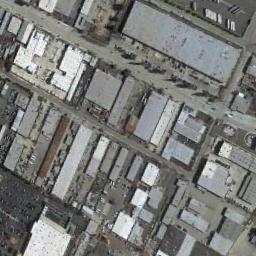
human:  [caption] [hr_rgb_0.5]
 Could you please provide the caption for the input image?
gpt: Neatly planned factories and roads in an industrial area .

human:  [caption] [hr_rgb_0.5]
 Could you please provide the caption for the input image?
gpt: Numerous houses of different shapes are in the industrial area .

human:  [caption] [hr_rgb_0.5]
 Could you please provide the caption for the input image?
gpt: The houses in the industrial area are all blue .

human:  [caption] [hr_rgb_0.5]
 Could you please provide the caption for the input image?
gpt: The industrial area has lots of neatly arranged workshops of different sizes and some roads go through the industrial area .

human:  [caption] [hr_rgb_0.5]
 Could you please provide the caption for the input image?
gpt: There are many gray buildings and white buildings on the industrial area .